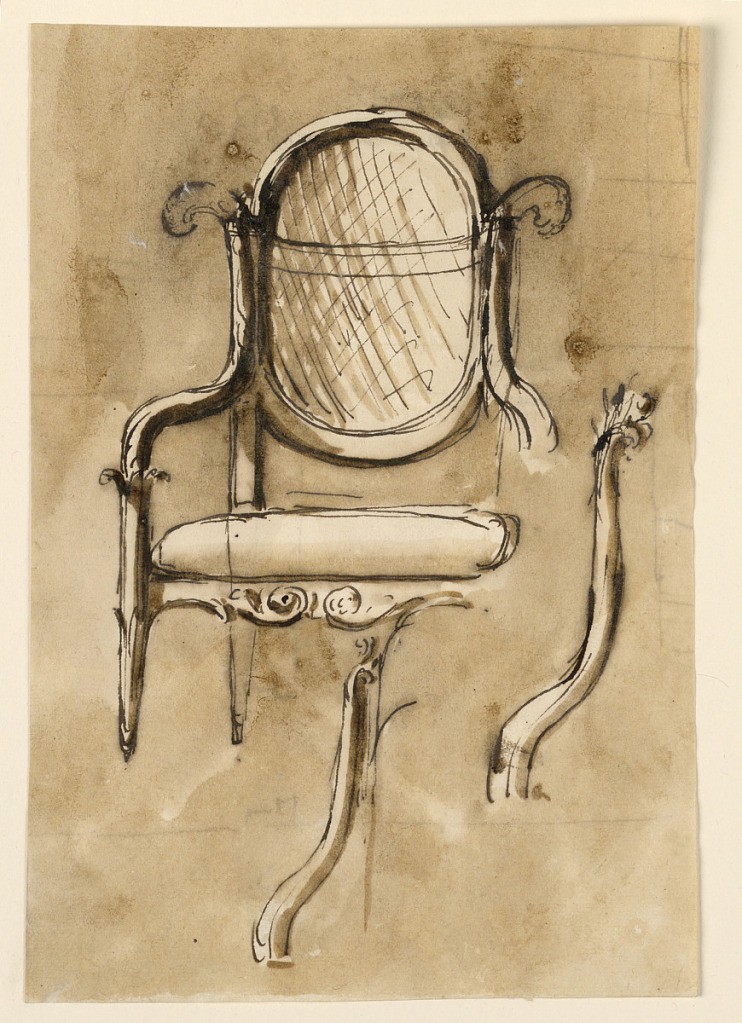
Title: Chair
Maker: Giuseppe Barberi, Italian, 1746–1809
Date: ca. 1785–1790
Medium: Pen and brown ink, brush and brown wash on off-white laid paper
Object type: Drawing
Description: Above is the  chair, seen from the front, the legs and the fore part of the arm being omitted, at right. The seat is upholstered. The back is high oval with straw plaiting supported by the upper part of the back legs. The arms begin above, at the back, and end in the upper part of the front legs which have the shape of two calices, one in the other. Below and at right are two sketches for the curved arms. On the reverse is part of the architectural plan with the letters "C", "f, and the caption, written by the artist: "Loggia e sotto / stalla". Usual background.